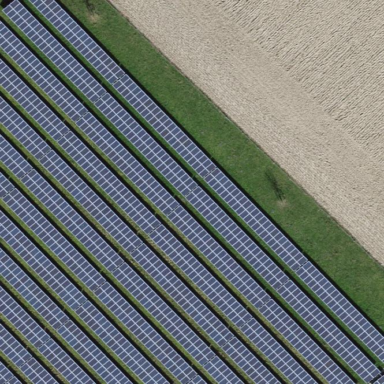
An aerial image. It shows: Solar power generator utilizing photovoltaic technology with solar photovoltaic panels.